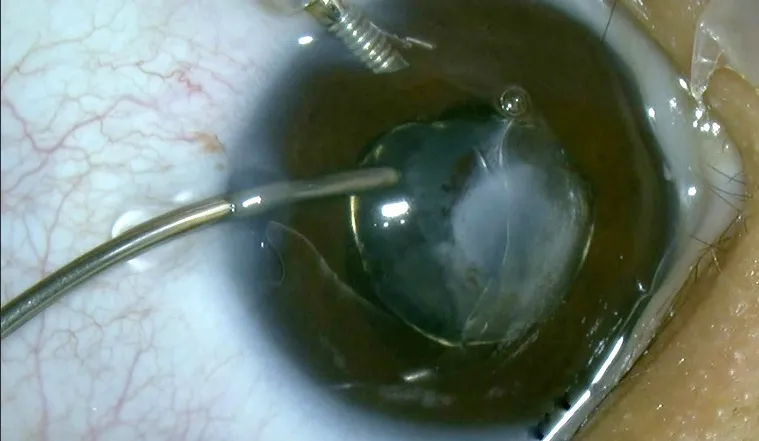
"In the bag" lens aspiration using manual irrigation-aspiration.
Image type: medical_photograph (other_medical_photograph)